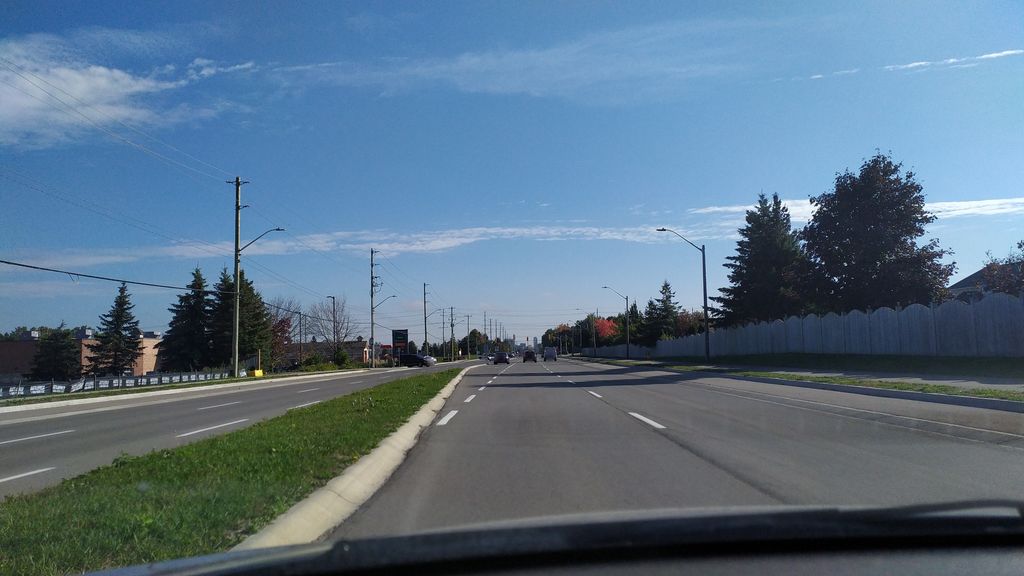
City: kitchener-waterloo